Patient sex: M
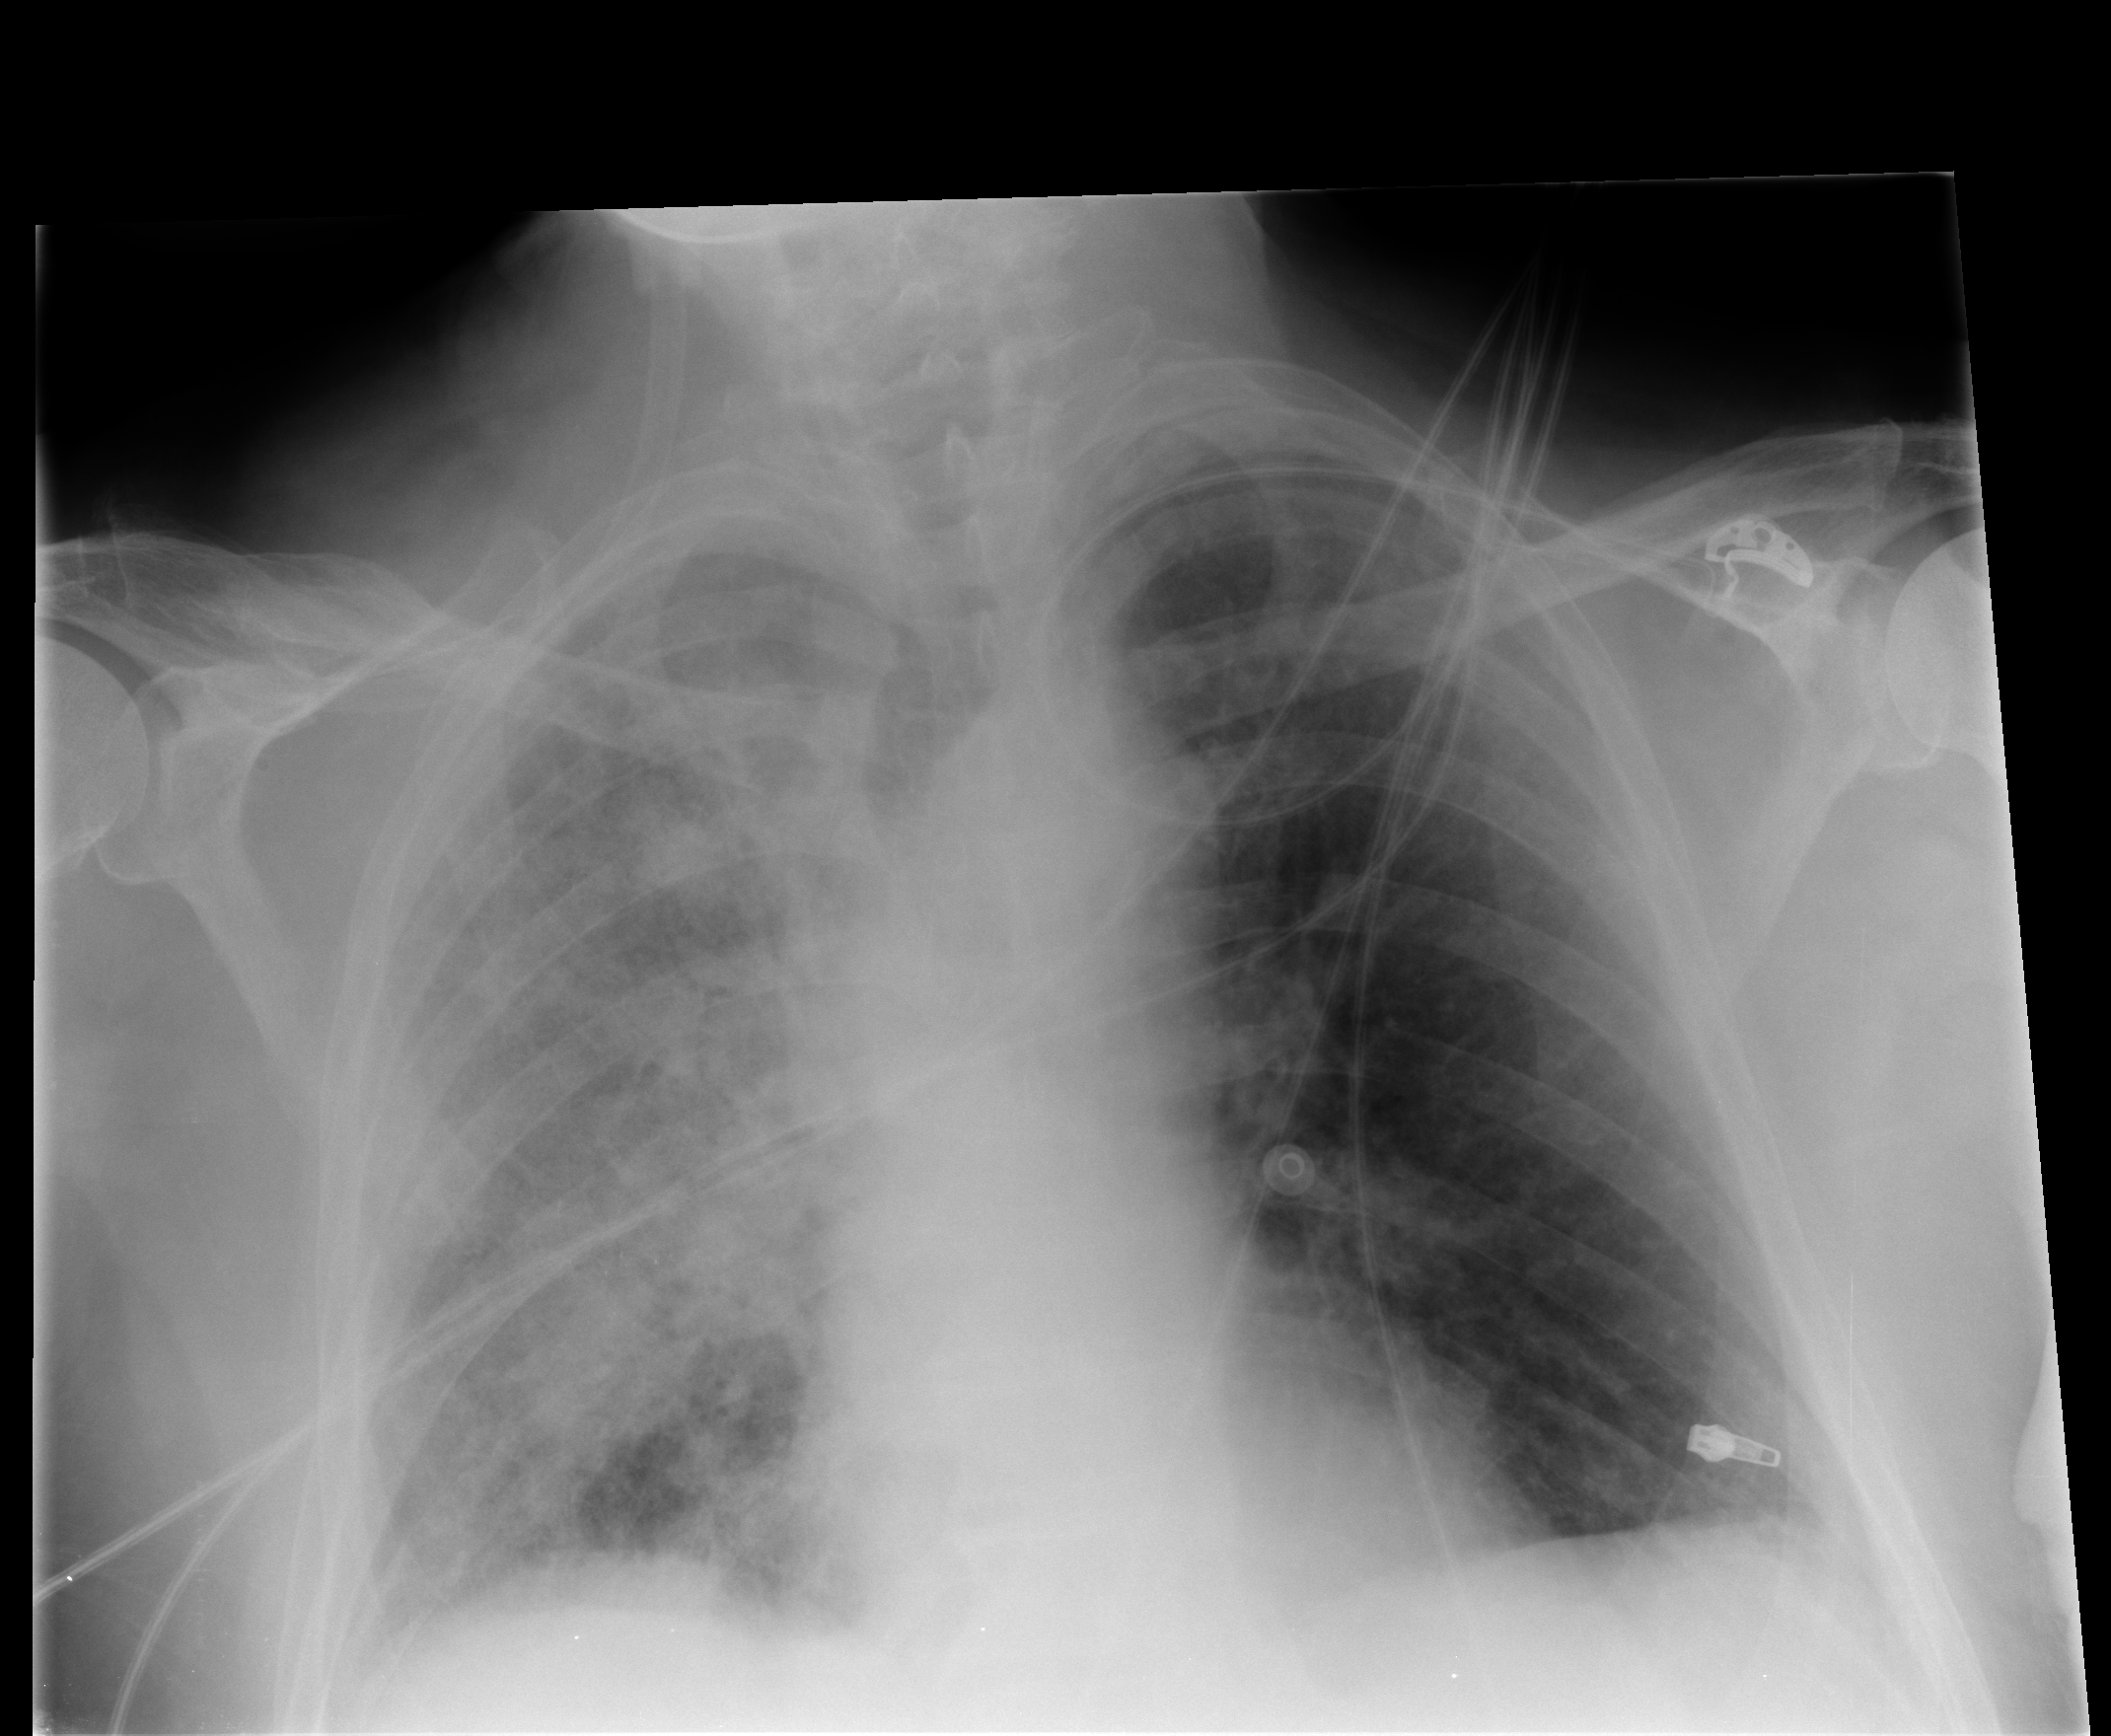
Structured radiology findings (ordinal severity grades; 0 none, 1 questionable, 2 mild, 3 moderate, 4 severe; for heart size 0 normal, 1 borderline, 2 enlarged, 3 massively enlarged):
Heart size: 0
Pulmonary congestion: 1
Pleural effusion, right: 1
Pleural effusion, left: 0
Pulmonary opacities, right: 4
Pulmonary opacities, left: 0
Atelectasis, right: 2
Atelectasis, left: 2